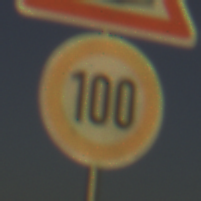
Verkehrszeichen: Geschwindigkeit100
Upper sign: Bahnuebergang
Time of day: SunriseSunset
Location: Outdoor (RoadRail)
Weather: Clear
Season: NotSpecified
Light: Natural